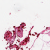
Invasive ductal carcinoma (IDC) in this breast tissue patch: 0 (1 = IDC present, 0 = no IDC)